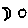
Label: moon